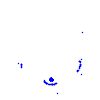
Particle: pion